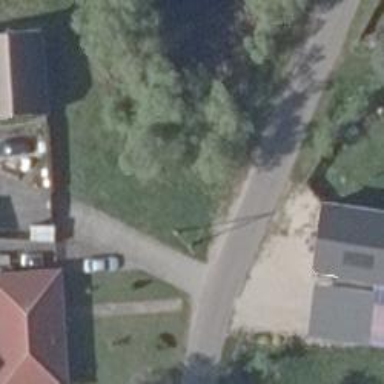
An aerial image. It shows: Residential road with concrete plates surface.